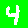
Digit: 4